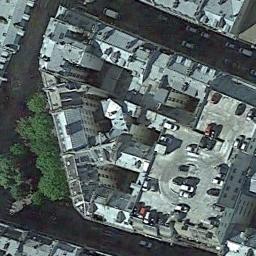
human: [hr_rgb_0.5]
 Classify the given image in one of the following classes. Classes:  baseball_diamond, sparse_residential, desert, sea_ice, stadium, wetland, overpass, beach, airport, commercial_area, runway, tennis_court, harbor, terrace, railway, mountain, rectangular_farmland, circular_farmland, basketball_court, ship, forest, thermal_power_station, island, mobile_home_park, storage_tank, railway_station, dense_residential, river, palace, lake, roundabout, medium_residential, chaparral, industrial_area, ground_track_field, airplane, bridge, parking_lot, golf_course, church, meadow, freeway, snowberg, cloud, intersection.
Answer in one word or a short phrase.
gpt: commercial_area